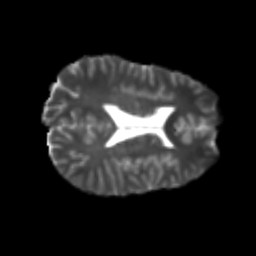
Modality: T2w
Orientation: axial
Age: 21
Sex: male
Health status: healthy
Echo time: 0.074 s